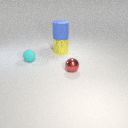
large yellow metal cylinder to the right of small cyan rubber sphere